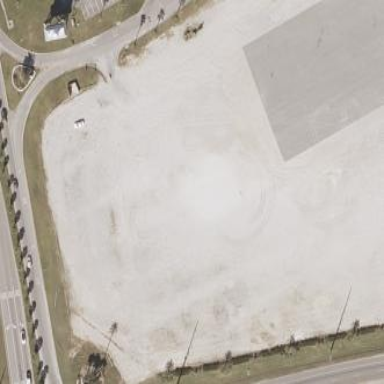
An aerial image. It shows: Unpaved parking area.